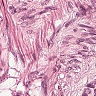
Metastatic tissue present: yes